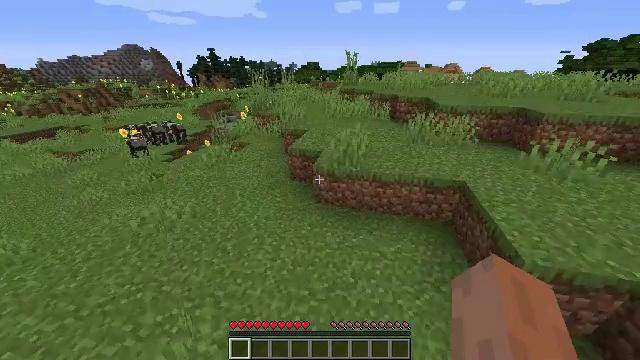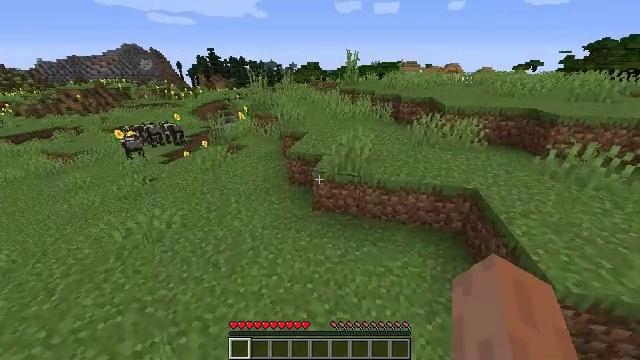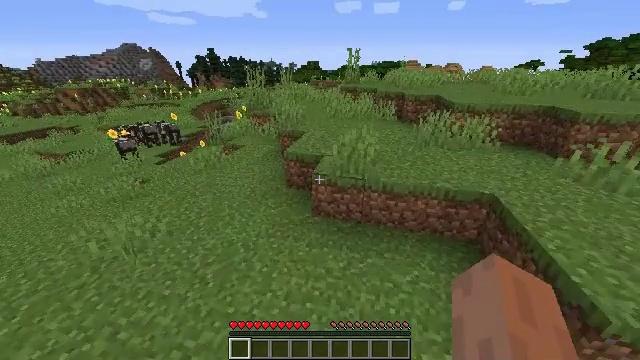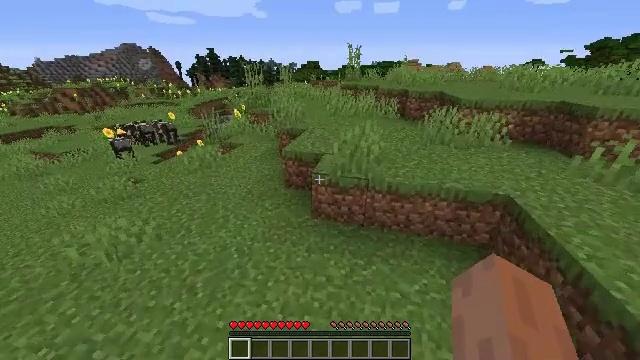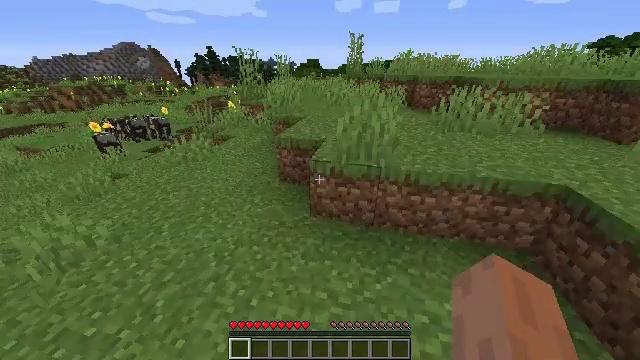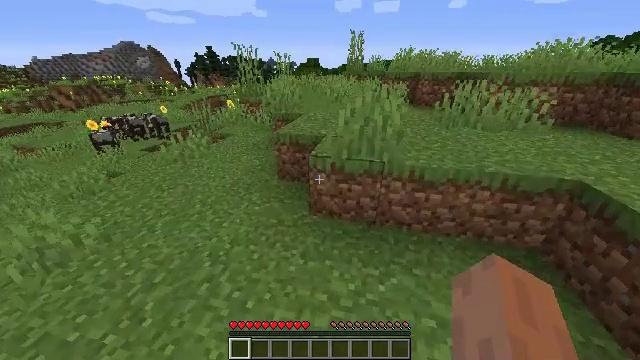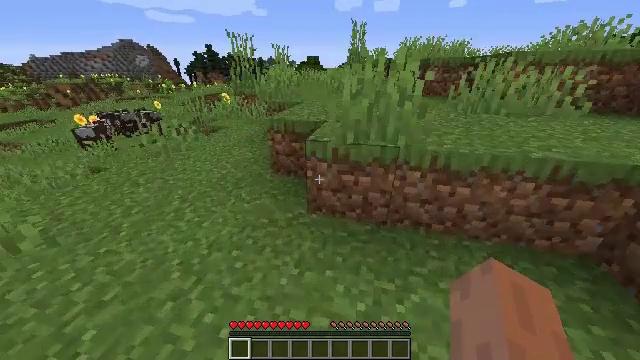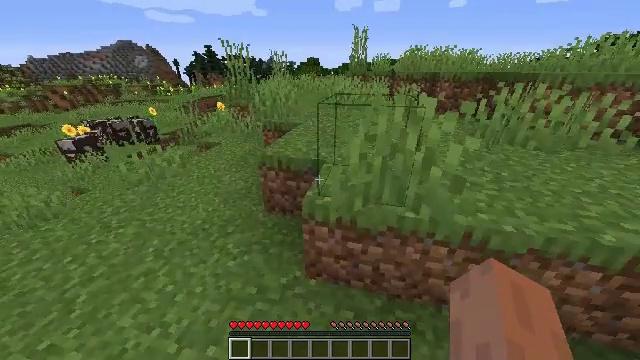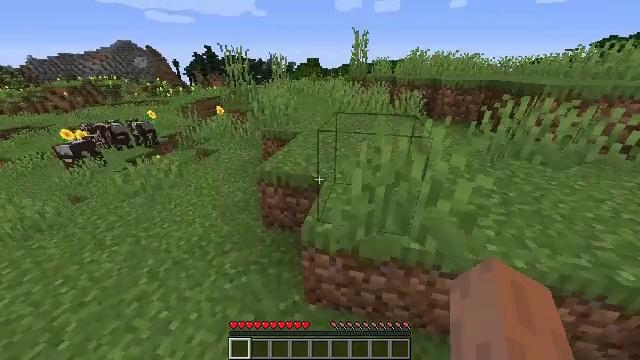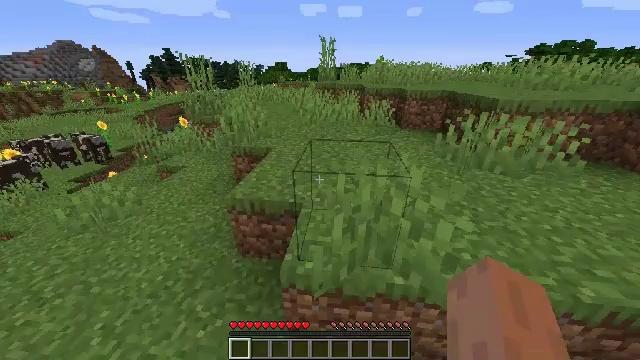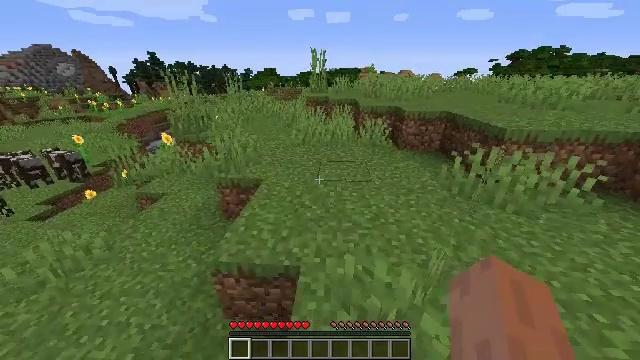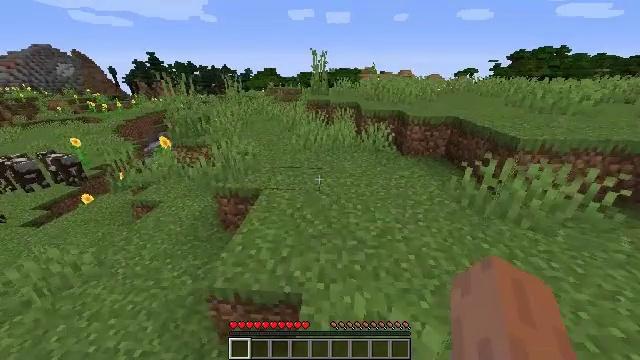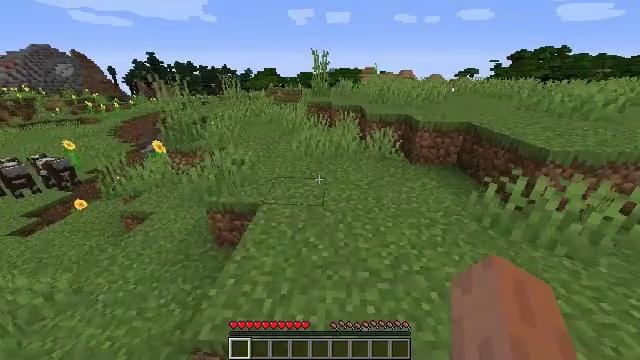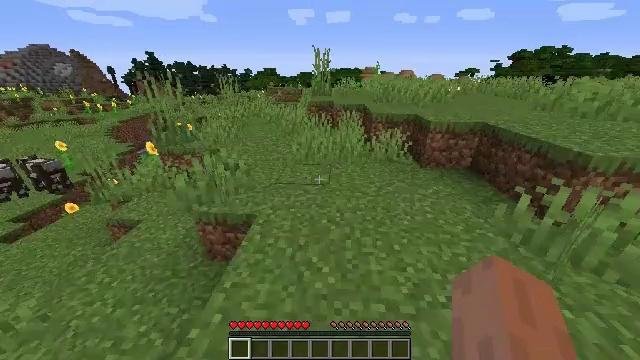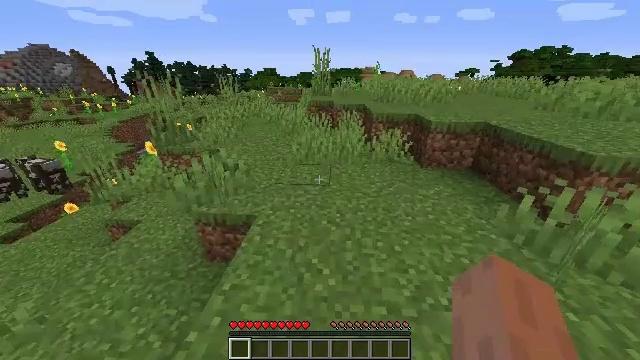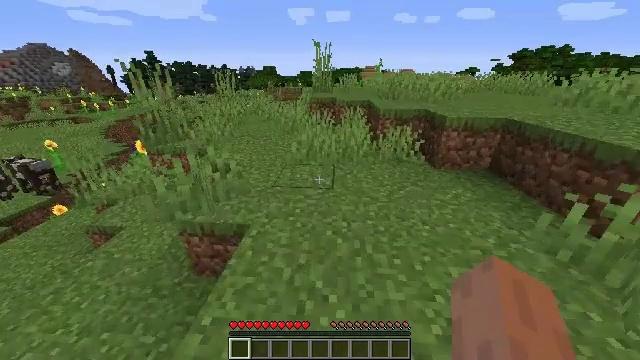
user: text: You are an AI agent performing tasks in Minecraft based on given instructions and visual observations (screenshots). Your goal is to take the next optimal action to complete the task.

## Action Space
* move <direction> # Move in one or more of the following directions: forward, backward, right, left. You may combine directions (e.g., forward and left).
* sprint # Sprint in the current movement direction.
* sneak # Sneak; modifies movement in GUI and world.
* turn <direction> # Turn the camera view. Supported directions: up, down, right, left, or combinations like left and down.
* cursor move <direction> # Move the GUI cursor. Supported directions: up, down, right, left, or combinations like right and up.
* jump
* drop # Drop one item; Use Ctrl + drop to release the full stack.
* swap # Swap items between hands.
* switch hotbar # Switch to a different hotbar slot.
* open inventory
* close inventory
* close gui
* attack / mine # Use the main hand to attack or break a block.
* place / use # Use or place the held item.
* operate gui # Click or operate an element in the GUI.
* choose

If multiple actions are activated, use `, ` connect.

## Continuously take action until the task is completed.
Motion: motion action
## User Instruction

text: Collect the oak planks from the structure.
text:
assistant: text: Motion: move forward, jump
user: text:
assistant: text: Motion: move forward, jump
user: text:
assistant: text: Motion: move forward, jump
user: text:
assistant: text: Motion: move forward, jump
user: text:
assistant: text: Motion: move forward, jump
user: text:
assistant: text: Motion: move forward, jump
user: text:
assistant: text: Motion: move forward, jump
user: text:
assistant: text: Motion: move forward, jump
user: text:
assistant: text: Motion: move forward, turn right, jump
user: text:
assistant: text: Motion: move forward, turn right, jump
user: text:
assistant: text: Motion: move forward, jump
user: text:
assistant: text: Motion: move forward, jump
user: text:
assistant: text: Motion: move forward, jump
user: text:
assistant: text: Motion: move forward, jump
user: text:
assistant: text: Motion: move forward, jump
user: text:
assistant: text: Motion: move forward, turn left and up, jump
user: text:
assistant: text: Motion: move forward, turn left, jump
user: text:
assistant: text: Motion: move forward, jump
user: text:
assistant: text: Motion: move forward, jump
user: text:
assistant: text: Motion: move forward, jump
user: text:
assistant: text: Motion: move forward, jump
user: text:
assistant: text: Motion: move forward, jump
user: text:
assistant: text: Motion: move forward, jump
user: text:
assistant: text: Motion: move forward, jump
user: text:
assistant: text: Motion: move forward, jump
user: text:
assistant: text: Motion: move forward, jump
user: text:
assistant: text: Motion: move forward, jump
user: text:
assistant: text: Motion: move forward, jump
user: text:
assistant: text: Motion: move forward, jump
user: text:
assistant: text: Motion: move forward, jump